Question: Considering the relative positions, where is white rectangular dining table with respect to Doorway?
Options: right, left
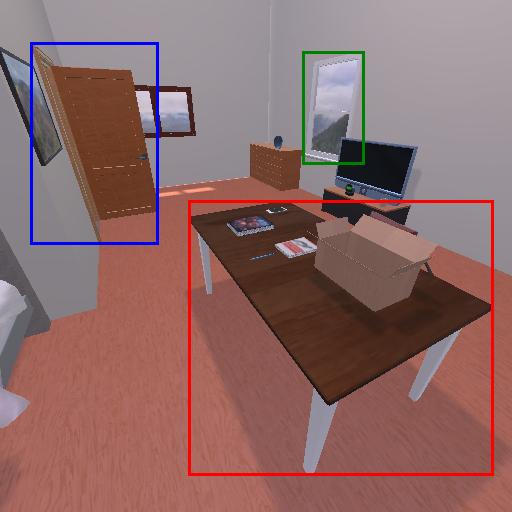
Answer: right